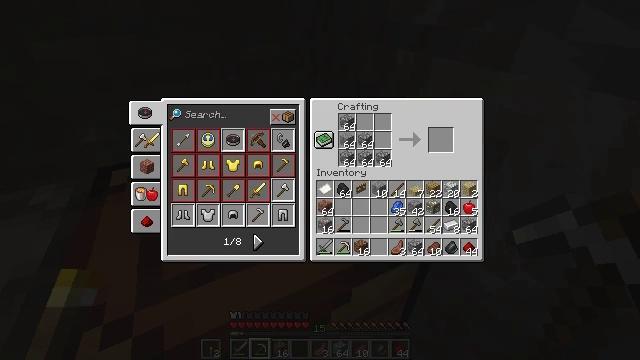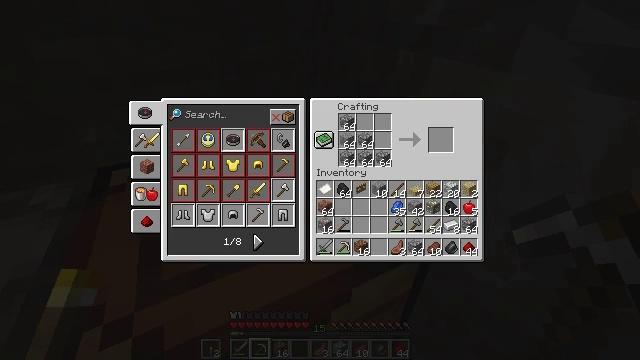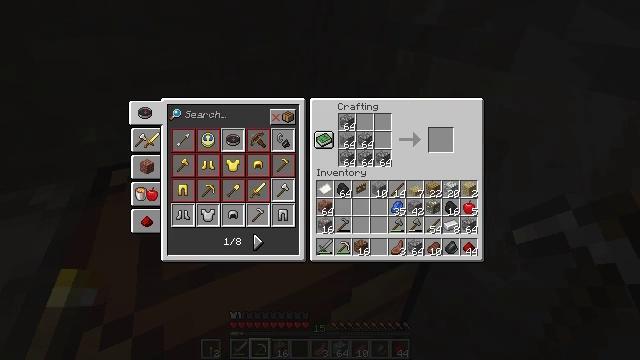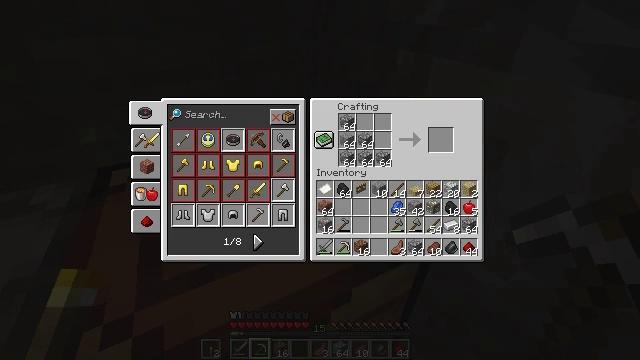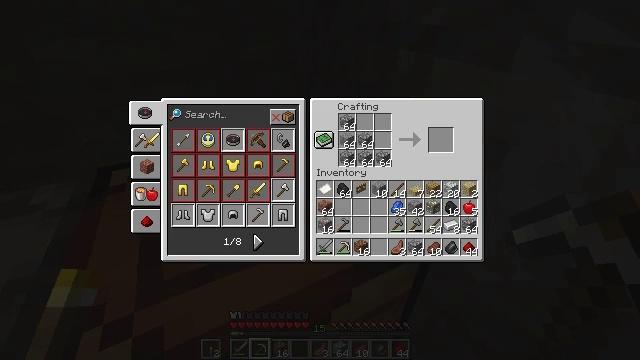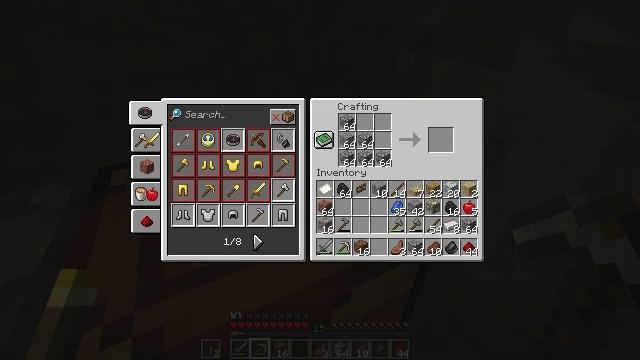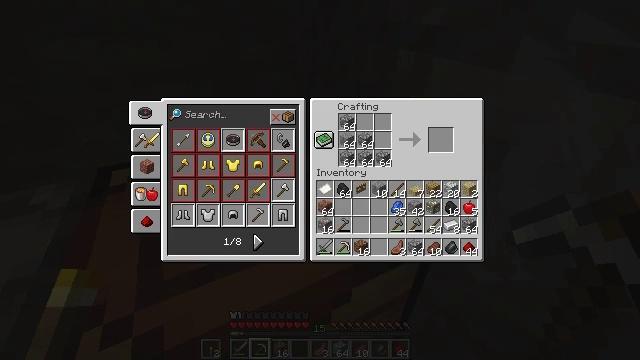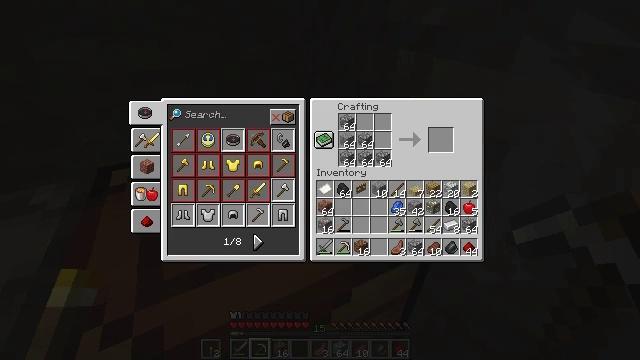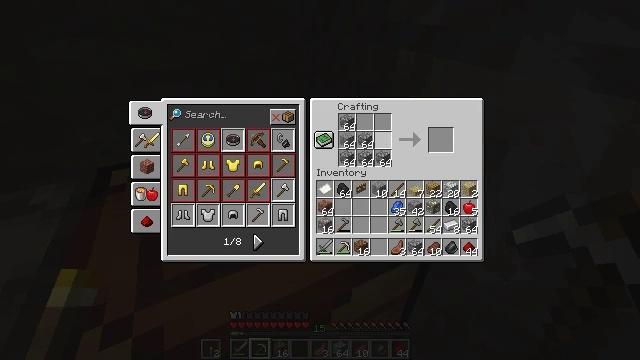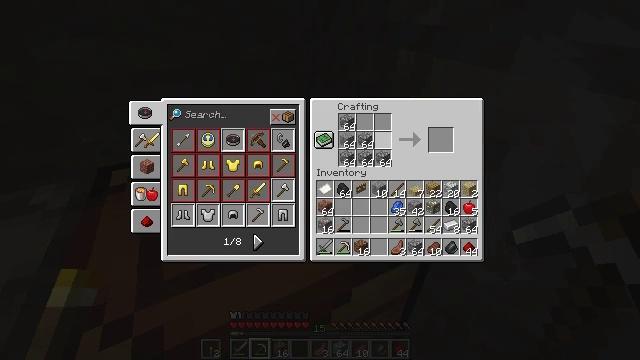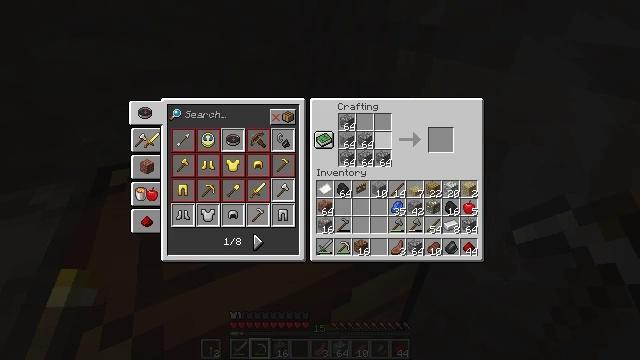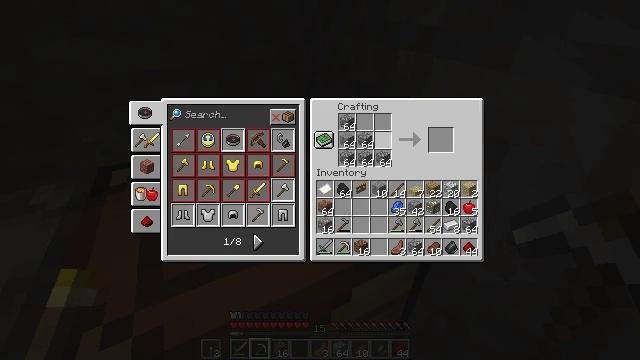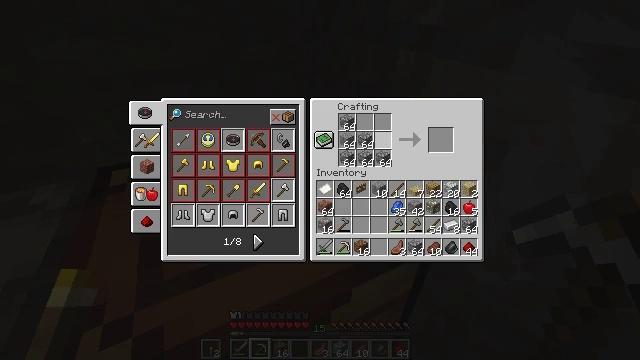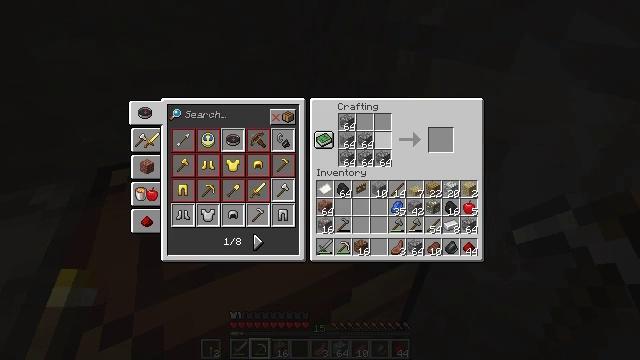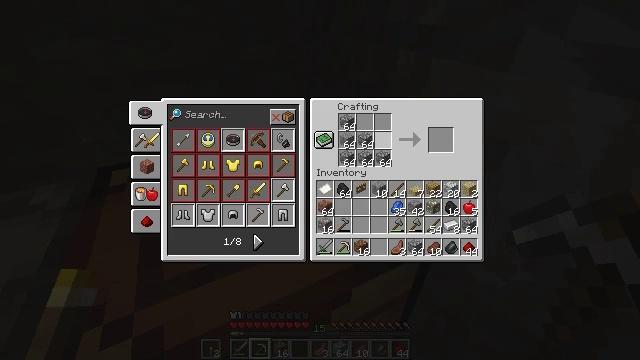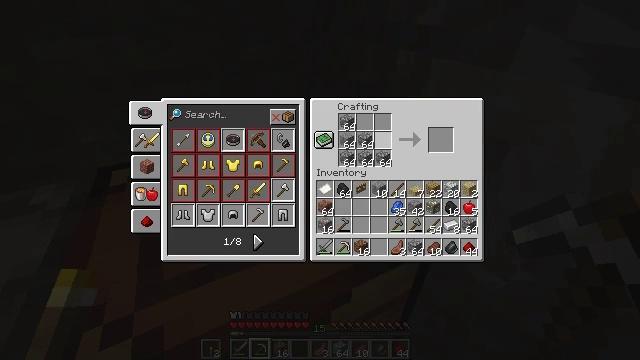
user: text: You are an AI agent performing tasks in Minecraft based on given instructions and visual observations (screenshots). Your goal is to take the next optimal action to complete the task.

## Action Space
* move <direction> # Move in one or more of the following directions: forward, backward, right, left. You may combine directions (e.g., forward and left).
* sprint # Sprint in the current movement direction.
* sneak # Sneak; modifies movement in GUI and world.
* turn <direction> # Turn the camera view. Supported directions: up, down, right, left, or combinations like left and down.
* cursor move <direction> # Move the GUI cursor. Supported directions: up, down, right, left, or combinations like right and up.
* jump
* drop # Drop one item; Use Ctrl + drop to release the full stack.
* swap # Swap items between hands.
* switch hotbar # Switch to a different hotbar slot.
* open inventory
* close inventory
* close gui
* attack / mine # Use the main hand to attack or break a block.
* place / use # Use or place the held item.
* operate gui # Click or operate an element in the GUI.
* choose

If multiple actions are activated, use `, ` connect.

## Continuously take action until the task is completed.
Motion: motion action
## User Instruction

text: Make cobblestone stairs using cobblestone.
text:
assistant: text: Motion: no_op
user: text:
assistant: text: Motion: no_op
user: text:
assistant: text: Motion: no_op
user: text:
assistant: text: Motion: no_op
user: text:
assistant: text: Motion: no_op
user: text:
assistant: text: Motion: cursor move left
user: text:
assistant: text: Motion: cursor move left
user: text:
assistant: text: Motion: cursor move left
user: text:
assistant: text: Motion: no_op
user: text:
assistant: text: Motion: no_op
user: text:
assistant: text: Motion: no_op
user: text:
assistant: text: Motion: no_op
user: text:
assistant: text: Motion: no_op
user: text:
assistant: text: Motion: no_op
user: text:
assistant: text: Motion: no_op
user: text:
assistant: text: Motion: no_op
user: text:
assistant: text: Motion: no_op
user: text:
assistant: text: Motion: no_op
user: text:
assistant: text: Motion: no_op
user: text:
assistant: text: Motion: no_op
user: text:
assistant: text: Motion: no_op
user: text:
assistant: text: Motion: no_op
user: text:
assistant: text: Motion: no_op
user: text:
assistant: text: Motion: no_op
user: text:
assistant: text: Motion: no_op
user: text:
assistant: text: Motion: no_op
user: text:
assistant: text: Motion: no_op
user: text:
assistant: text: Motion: no_op
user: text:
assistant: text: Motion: no_op
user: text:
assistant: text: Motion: no_op